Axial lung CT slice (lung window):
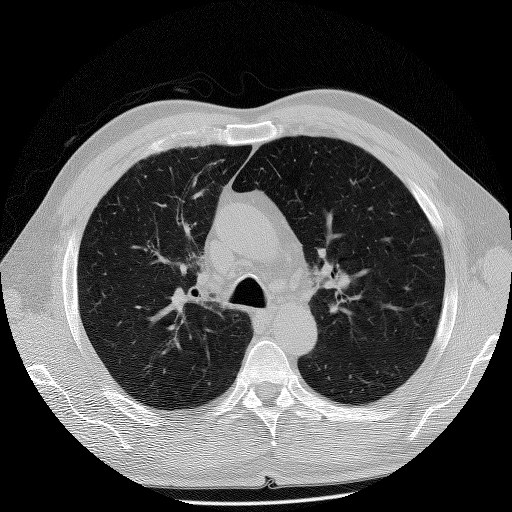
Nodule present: no